高三 · 计数
某种产品的广告费支出与销售额之间有如下对应数据：

| 广告费用 $x($ 万元) | 0.2 | 0.4 | 0.5 | 0.6 | 0.8 |
| :--- | :--- | :--- | :--- | :--- | :--- |
| 销售额 $y_{(\text {万元 })}$ | 3 | 4 | 6 | 5 | 7 |

要使销售额达到 7.8 万元，估计广告费用约为（）万元.
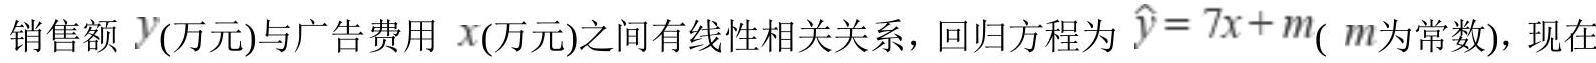
A.
答案: B
解析: $$

又由 $\hat{a}=13-5.3 \times 3=-2.9$, 故所求回归直线方程为 $\hat{y}=5.3 x-2.9$;

(2) 【解析】 将 $x=7$ 代入 $\hat{y}=5.3 x-2.9$ 中, 求得 $\hat{y}=5.3 \times 7-2.9=34.2 \approx 34$,故预测最后一天参加该活动的人数 34 .

20.答案: (1) 【解析】 根据表中的数据:

$y=a+b x$ 适宜作为确诊病例数量 $y$ 关于日期 $x$ 的回归方程类型;

（2）解：由已知数据得： $\bar{x}=4, \bar{y}=\frac{